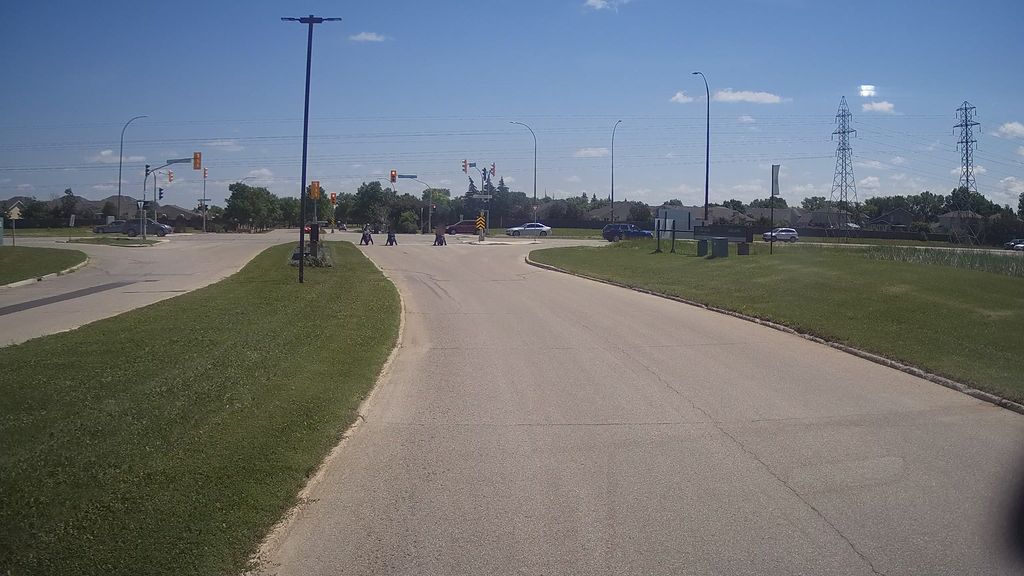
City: winnipeg